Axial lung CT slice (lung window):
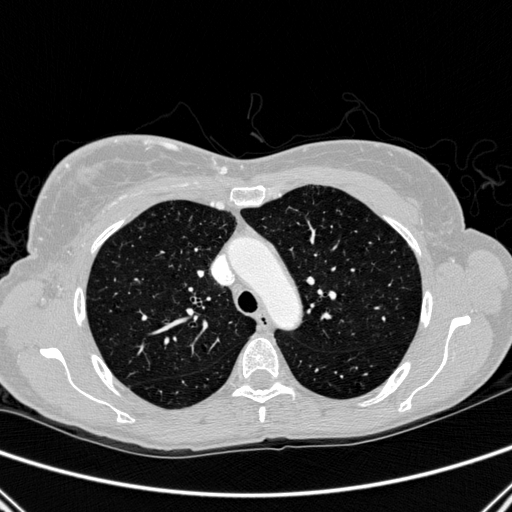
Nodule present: no